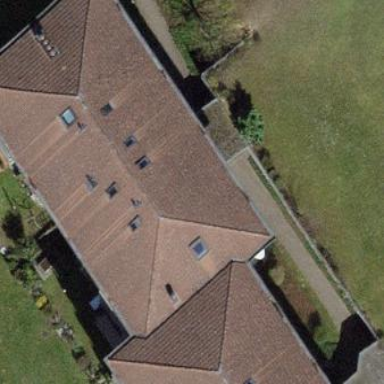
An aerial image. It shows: Building with tile roof.